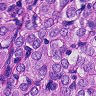
Metastatic tissue present: yes